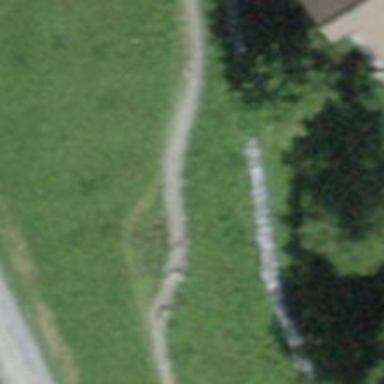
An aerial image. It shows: Gravel path with very rough surface.